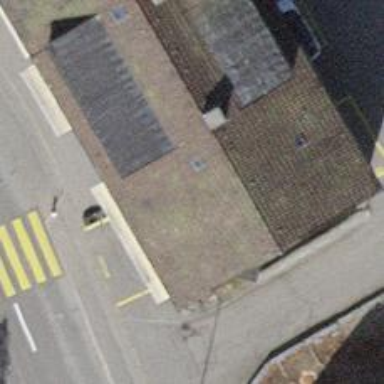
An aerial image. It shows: Fast food establishment.